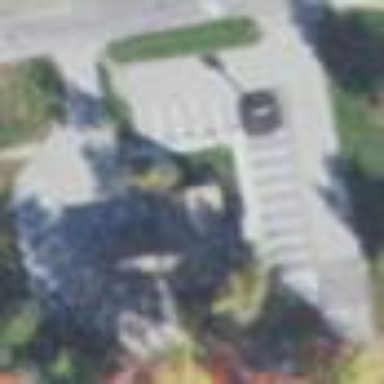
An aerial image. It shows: Paved parking area.